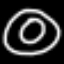
Label: donut